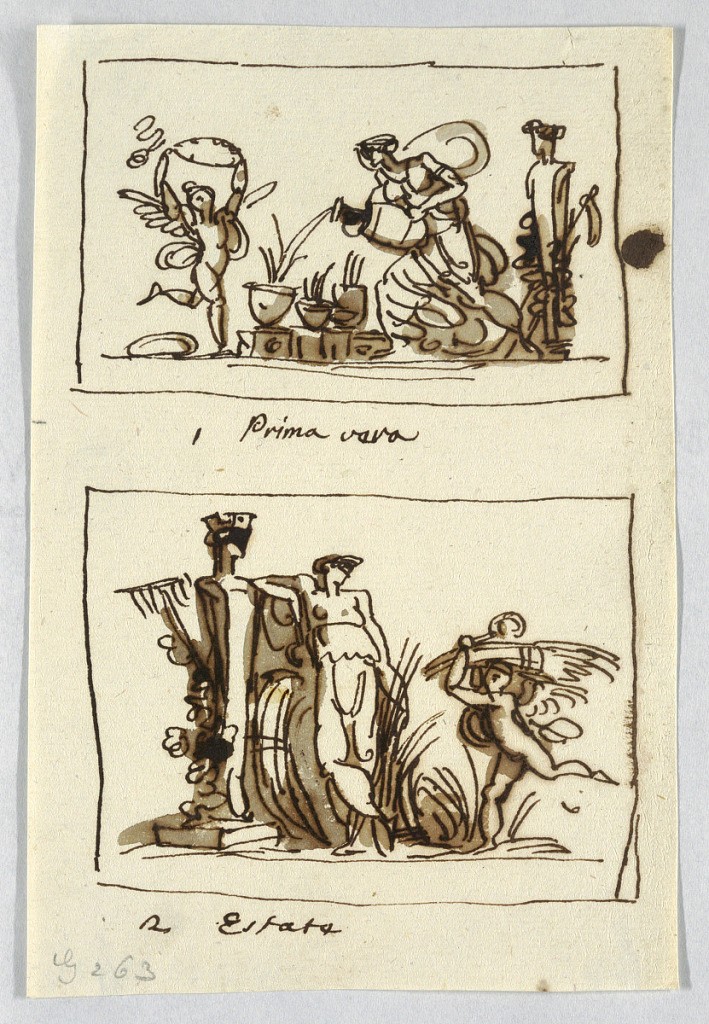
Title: Drawing
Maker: Felice Giani, Italian, 1758–1823
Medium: Pen, brown ink, brown wash on laid paper.
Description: Vertical rectangle. Top: Spring, a woman watering flower pots. At left is a dancing putto, at right a herm of Ceres.